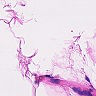
Metastatic tissue present: no